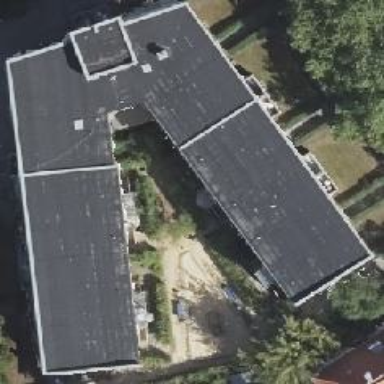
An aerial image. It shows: Building.